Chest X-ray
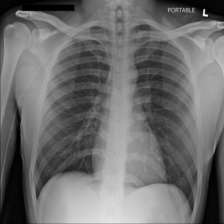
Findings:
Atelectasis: negative
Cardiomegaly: negative
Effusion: negative
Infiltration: negative
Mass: negative
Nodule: negative
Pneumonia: negative
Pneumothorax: negative
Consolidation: negative
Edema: negative
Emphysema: negative
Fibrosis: negative
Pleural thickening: negative
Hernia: negative